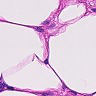
Metastatic tissue present: no